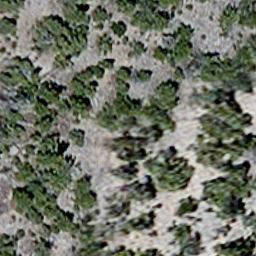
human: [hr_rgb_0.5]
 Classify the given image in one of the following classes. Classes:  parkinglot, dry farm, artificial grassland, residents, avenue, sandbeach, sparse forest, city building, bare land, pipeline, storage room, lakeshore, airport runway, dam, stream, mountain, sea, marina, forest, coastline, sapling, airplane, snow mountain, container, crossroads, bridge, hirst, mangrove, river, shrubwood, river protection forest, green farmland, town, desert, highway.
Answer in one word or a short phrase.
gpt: sparse forest